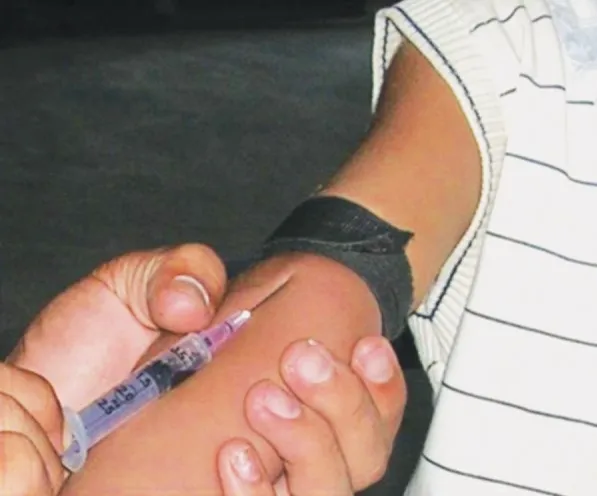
Patient's venous blood is drawn.
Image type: medical_photograph (skin_photograph)